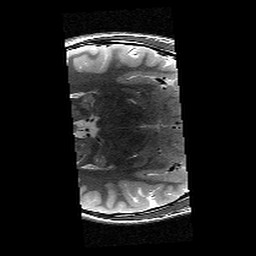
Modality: T2w
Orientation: axial
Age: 13
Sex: female
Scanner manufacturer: siemens
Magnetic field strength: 3 T
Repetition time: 9.23 s
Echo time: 0.067 s